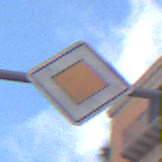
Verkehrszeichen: Vorfahrtsstrasse
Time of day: MorningAfternoon
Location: Outdoor (Urban)
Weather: PartlyCloudy
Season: NotSpecified
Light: Natural